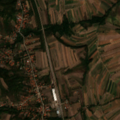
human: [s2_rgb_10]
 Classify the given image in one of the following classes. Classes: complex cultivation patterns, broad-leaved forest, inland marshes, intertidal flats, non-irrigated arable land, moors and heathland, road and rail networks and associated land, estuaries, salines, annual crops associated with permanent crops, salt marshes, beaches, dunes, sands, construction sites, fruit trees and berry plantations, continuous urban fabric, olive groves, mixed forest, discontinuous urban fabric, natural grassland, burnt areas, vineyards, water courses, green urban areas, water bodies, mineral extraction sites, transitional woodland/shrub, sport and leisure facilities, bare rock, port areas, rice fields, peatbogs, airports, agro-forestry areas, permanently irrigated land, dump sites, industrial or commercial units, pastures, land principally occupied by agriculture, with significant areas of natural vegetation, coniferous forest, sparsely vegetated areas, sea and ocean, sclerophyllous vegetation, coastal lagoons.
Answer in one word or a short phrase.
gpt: discontinuous urban fabric, non-irrigated arable land, land principally occupied by agriculture, with significant areas of natural vegetation, broad-leaved forest